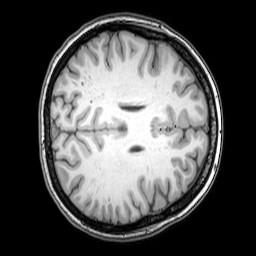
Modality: T1w
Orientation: axial
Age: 26
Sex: female
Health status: healthy
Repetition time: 0.081 s
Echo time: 0.037 s